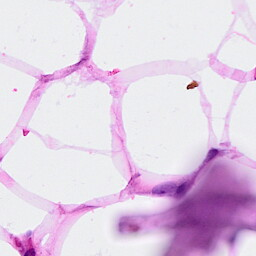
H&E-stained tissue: Breast